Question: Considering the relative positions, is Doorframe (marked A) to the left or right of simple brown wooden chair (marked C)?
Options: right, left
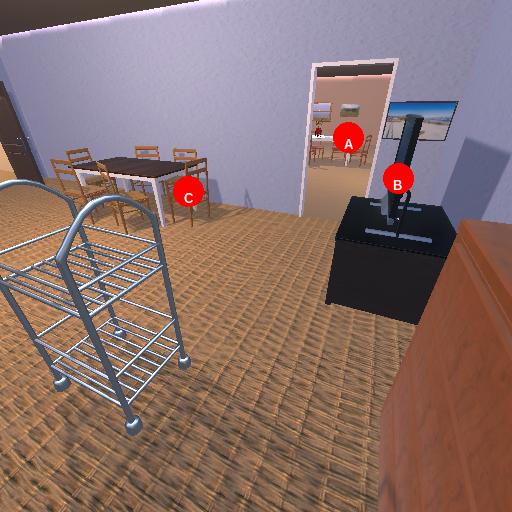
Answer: right